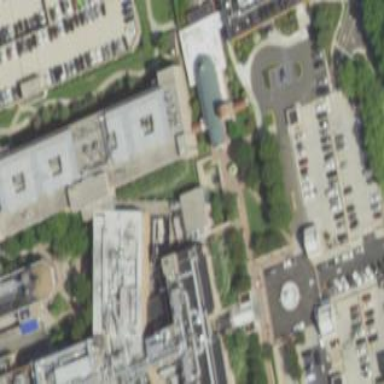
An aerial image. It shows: Building with light gray roof.